Question:
^ there is the image so you know I'm using sdk 3.2. There is more to this code, but basically this is everything for my java code inside my main one, and it doesn't load my ads when I go to load them. There are no errors and nothing in my Main.XML for the ad Basically the ad is not showing at all
'''
import com.google.ads.AdRequest;
import com.google.ads.AdSize;
import com.google.ads.AdView;
public class LearningLettersActivity extends Activity
private AdView adView;
@Override
public void onCreate(Bundle savedInstanceState) {
super.onCreate(savedInstanceState);
setContentView(R.layout.main);
// Create the adView
adView = new AdView(this, AdSize.BANNER, "aXXXXXXXXXXXXXXXX); //<---My Publisher Id there"
// Lookup your LinearLayout assuming it's been given
// the attribute android:id="@+id/mainLayout" LinearLayout layout = (LinearLayout)findViewById(R.id.mainLayout);
// Add the adView to it
layout.addView(adView);
// Initiate a generic request to load it with an ad
adView.loadAd(new AdRequest());
'''
Here is my manifest
'''
<?xml version="1.0" encoding="utf-8"?>
<manifest xmlns:android="http://schemas.android.com/apk/res/android"
package="com.better.work.learning.letters.and.more"
android:versionCode="3"
android:versionName="1.00">
<application
android:icon="@drawable/icon"
android:label="@string/app_name">
<activity
android:name=".LearningLettersActivity"
android:label="@string/app_name"
android:screenOrientation="landscape">
<intent-filter>
<action android:name="android.intent.action.MAIN"/>
<category android:name="android.intent.category.LAUNCHER"/>
</intent-filter>
</activity>
<activity android:name="com.google.ads.AdActivity" android:configChanges="keyboard|keyboardHidden|orientation|screenLayout|uiMode|screenSize|smallestScreenSize"/>
</application>
<uses-permission android:name="android.permission.INTERNET"/>
<uses-permission android:name="android.permission.ACCESS_NETWORK_STATE"/>
<uses-sdk android:minSdkVersion="4"/>
</manifest>
'''
Basically nothing is pooping up for my ads at all when I go to test it on my phone, I tried using the code below and still nothing.
'''
AdRequest adrequest = new AdRequest();
adrequest.setTesting (true);
adView.loadAd(adrequest);
'''
I've also tried:
'''
AdRequest adrequest = new AdRequest();
adrequest.setTesting (true);
adrequest.setTestingDevices("HT0CWHL11423") //<--- the name of my phone that appears when I go to load the emulator tab
adView.loadAd(adrequest);
'''
Result:
'''
01-18 03:50:19.874: E/Ads(16938): Could not find com.google.ads.AdActivity, please make sure it is registered in AndroidManifest.xml.
01-18 03:50:19.874: E/Ads(16938): You must have AdActivity declared in AndroidManifest.xml with configChanges.
'''
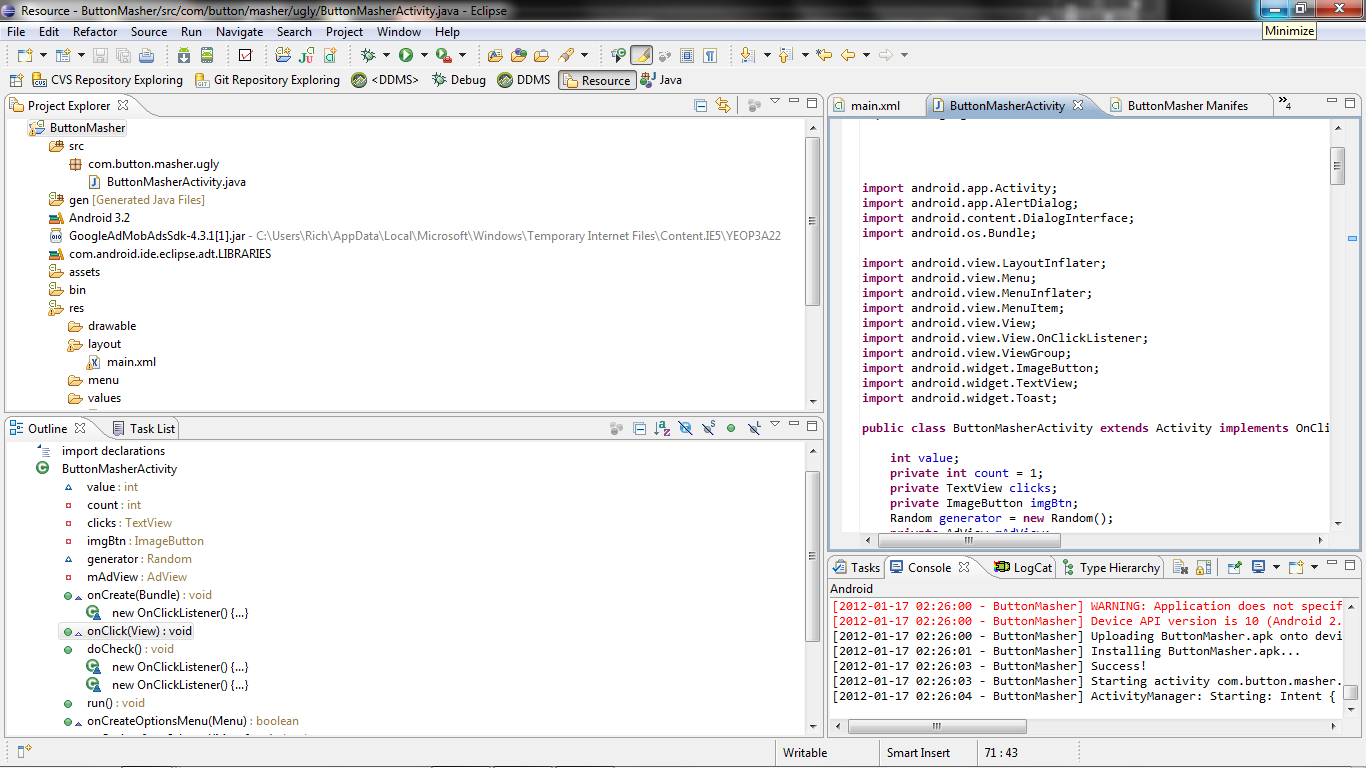
Answer: Look in the logcat for anything with the Tag 'Ads'. Specifically, look for something like:
> Ad Request successful, but no ad returned due to lack of inventory.
It is possible that you are not getting ads back because AdMob cannot fill an ad.
There are a couple of things to note here. 'AdRequest.setTesting(true)', which only used to set test mode for emulators, is deprecated in favor of 'AdRequest.addTestDevice(AdRequest.TEST_EMULATOR)' for setting test mode on an emulator. For setting a test device, the device id you are supposed to enter is a hashed device id, which you can find in the logcat as well if you are debugging on your device.
Finally, the picture that you're using shows you have the SDK included for a ButtonMasher app, but the code you provided looks like it's for a Letter Learning app. Make sure you are indeed using 4.3.1 in this app.